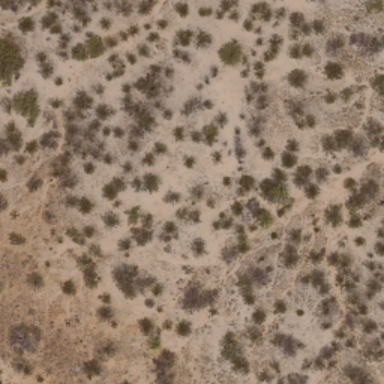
This is a chaparral .